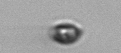
Label: nanoplankton_mix